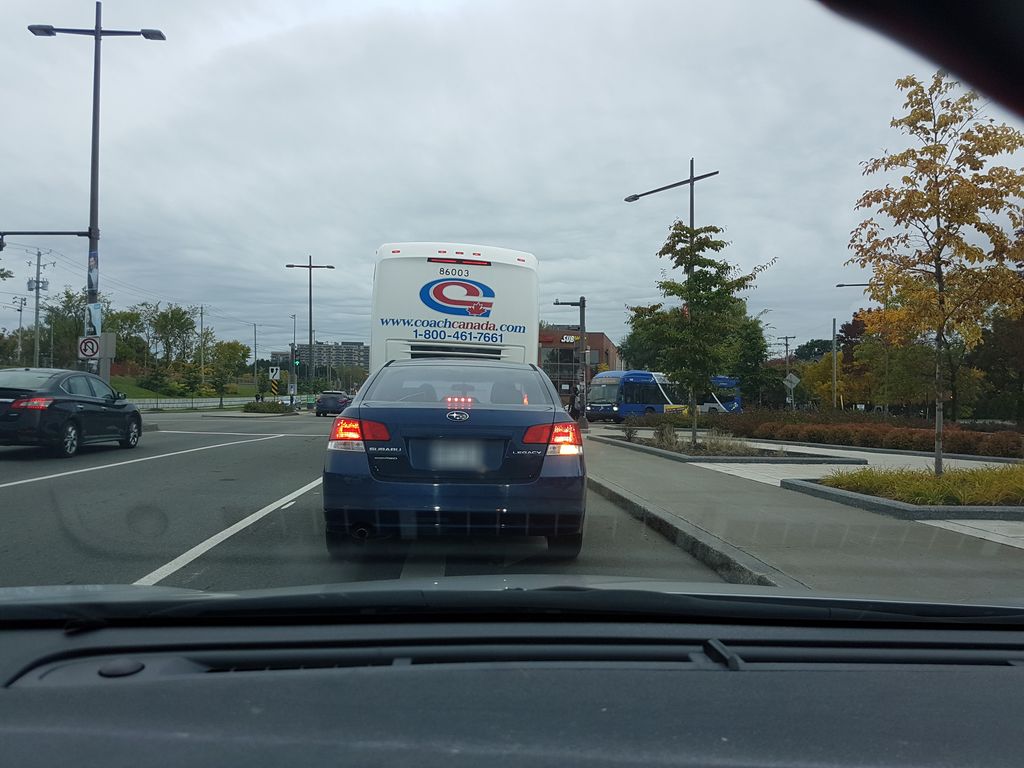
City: quebec_city